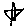
Label: star